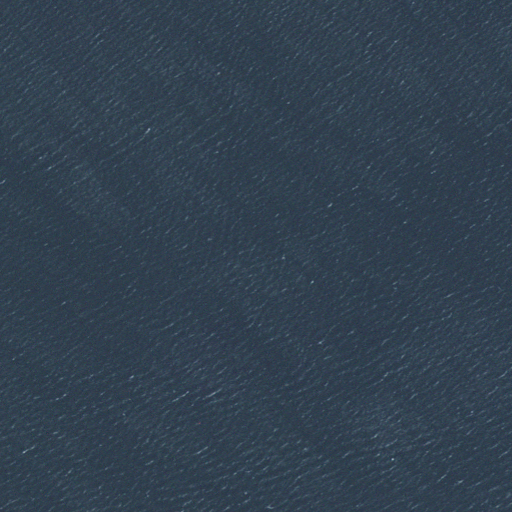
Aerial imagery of bar in Massachusetts named Triangle Rocks containing only open water